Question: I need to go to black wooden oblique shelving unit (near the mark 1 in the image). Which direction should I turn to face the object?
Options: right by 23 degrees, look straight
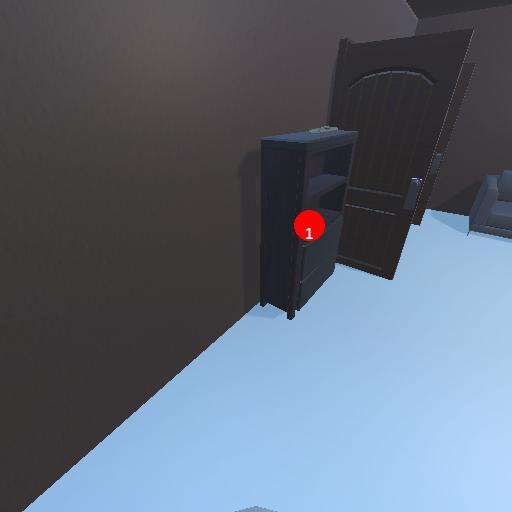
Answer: right by 23 degrees